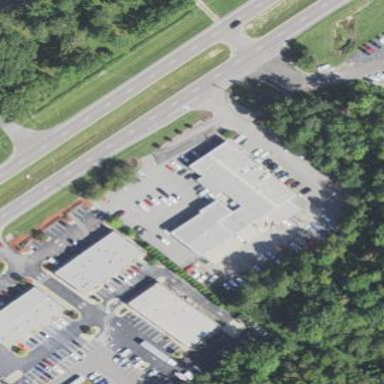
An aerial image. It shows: Building housing car repair shop.